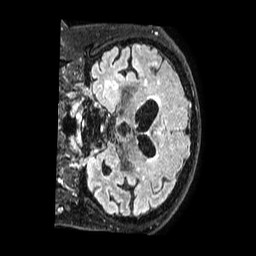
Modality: FLAIR
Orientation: coronal
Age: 66
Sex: male
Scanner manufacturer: philips
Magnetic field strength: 3 T
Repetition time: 4.8 s
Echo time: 0.34 s